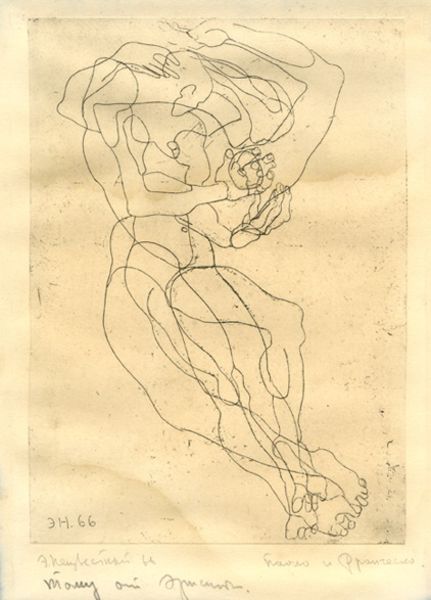
Titel: Paolo and Francesca, Paolo and Francesca
Künstler: Ernst Neizvestnyi (Neizvestny)
Standort: Amherst (Massachusetts, USA)
Institution: Mead Art Museum, Amherst College
Schlagwörter: blue, embrace, hands, white, arm, black, hair, hand, man, feet, drawing, paper, frame, line, outline, sketch, couple, abstract, person, arms, ink, signature, study, pencil, legs, lines, figure, composition, standing, kissing, body, muscle, bodies, shape, curves, leg, suffering, hug, 20th century, lefs, geet, calf, 1966, pencil porn, psycho test, 66, elbow, contour, post modern, line drawing, tangle, contours, feets, suffer